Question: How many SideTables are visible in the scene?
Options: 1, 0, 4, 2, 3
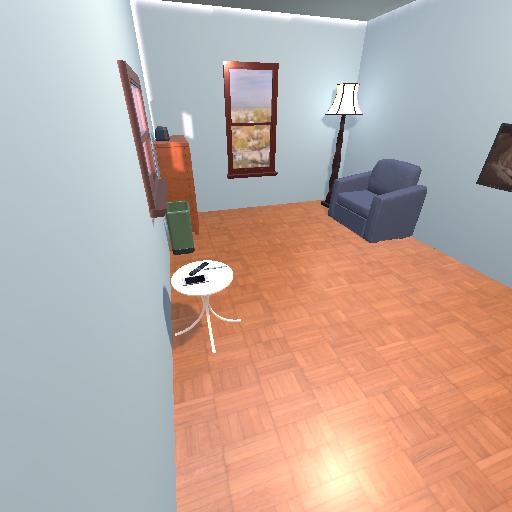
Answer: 1